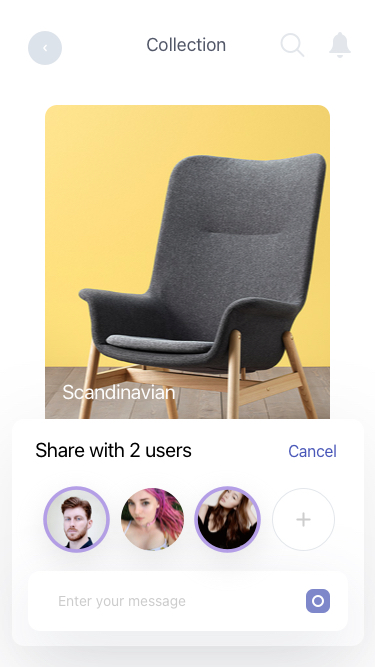
Text in this UI design:
Amos and Amos takes cues from Scandinavian design for AKQA's new Gothenburg studio
Scandinavian
Collection
Share with 2 users
Cancel
Enter your message